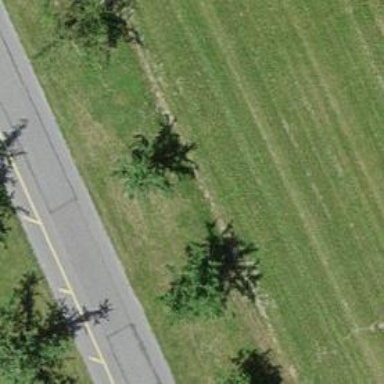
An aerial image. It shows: Avenue lined with deciduous broadleaved trees.